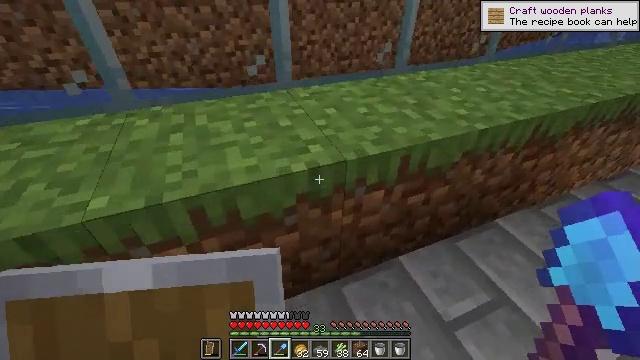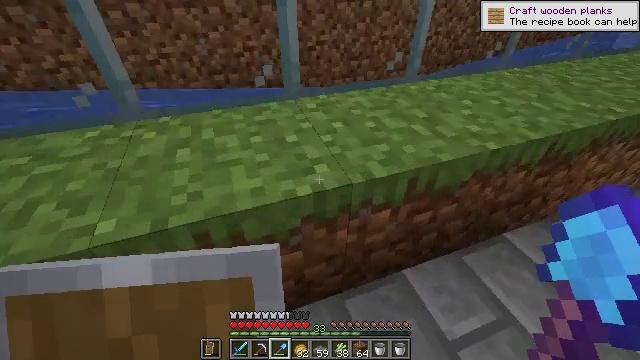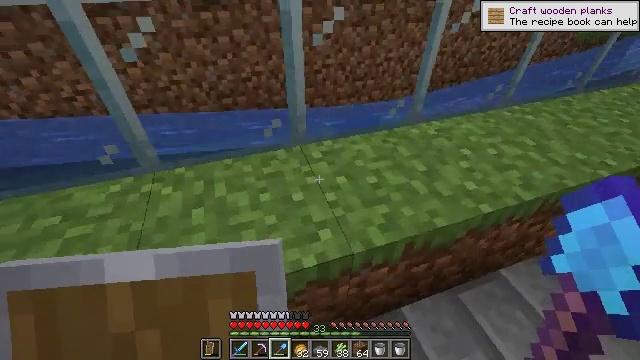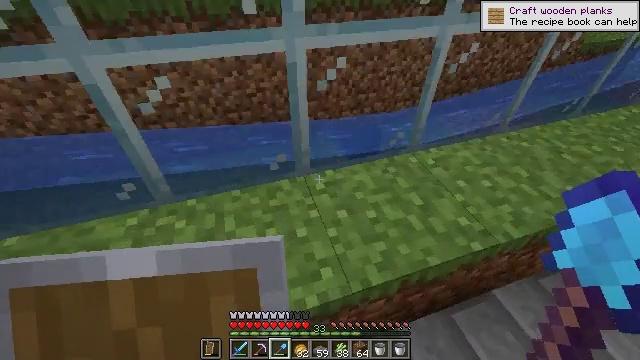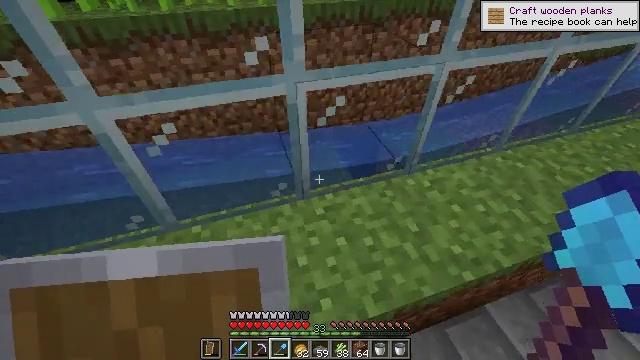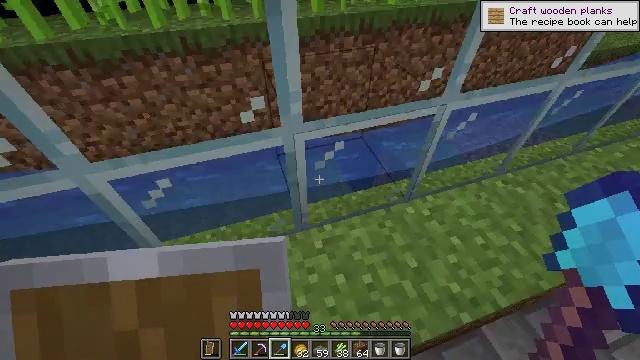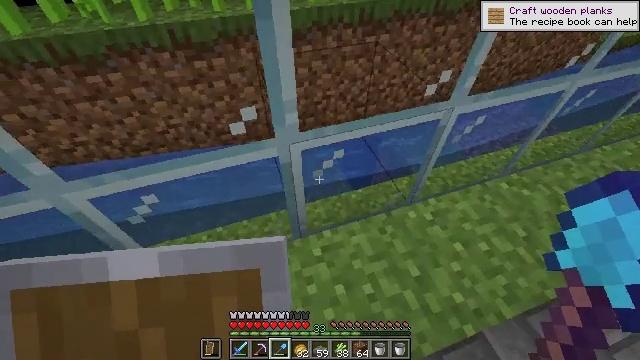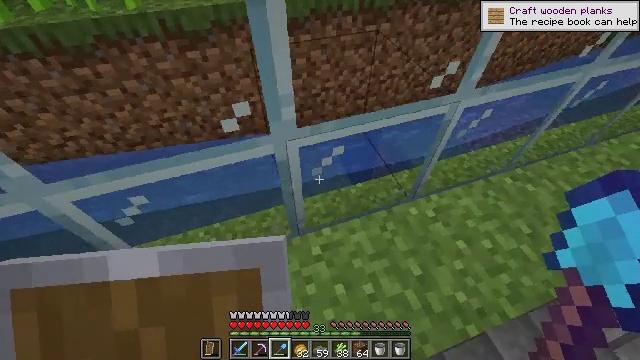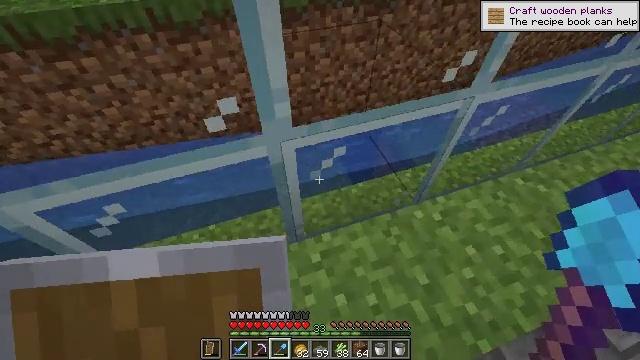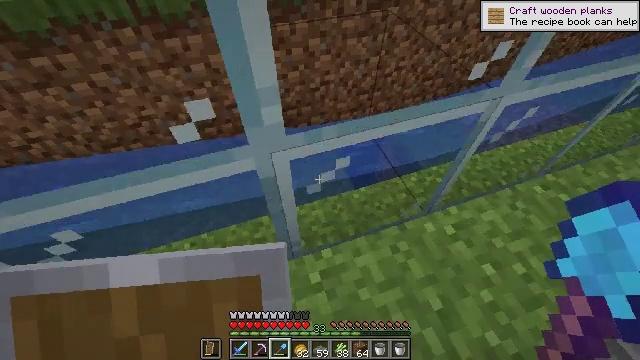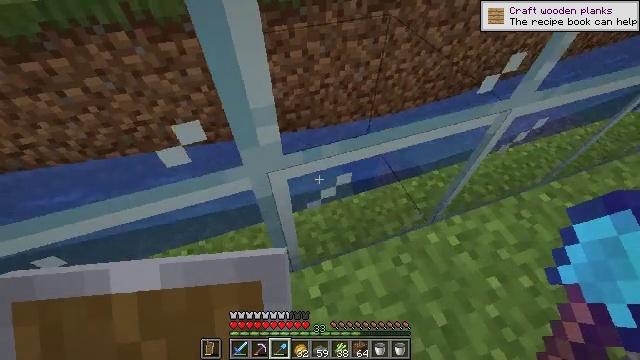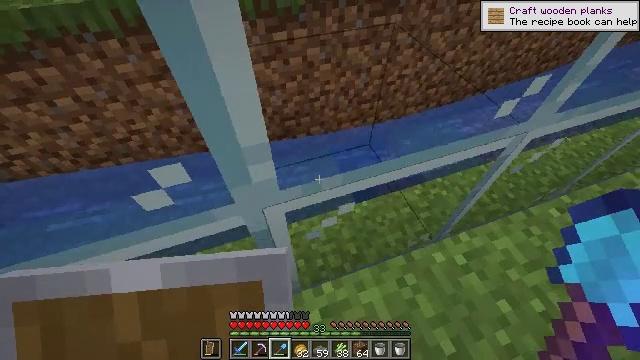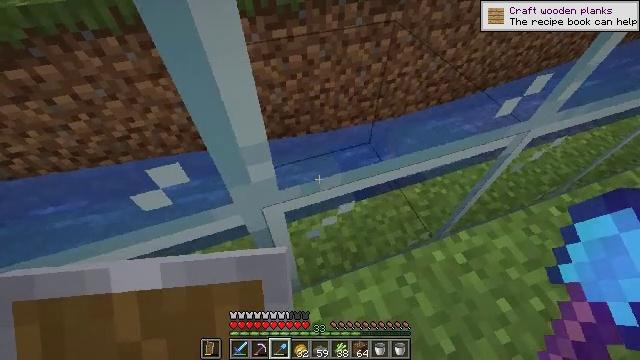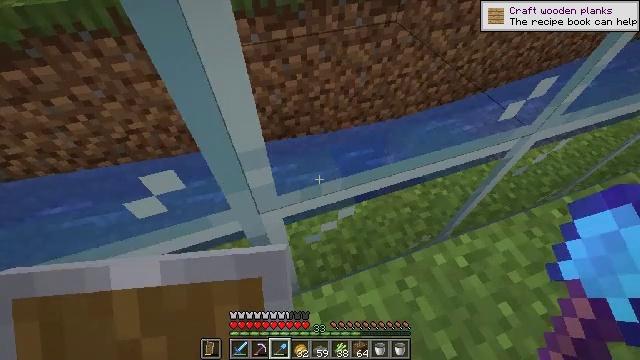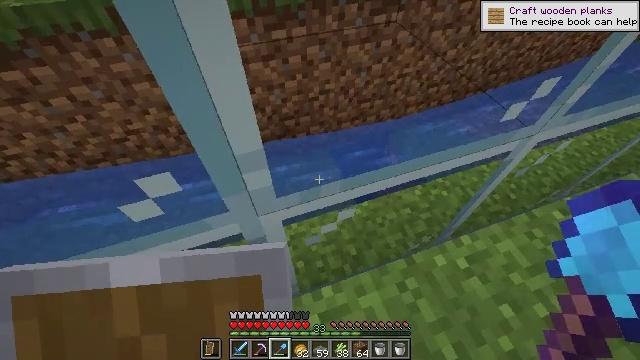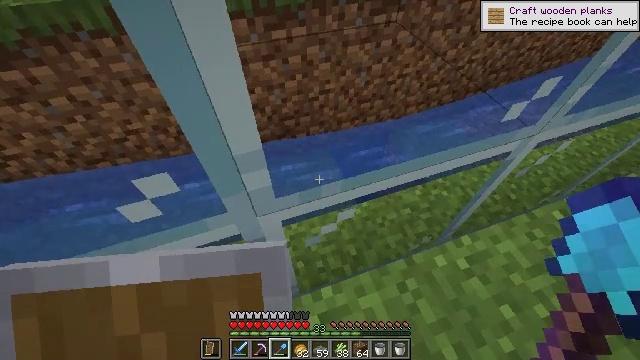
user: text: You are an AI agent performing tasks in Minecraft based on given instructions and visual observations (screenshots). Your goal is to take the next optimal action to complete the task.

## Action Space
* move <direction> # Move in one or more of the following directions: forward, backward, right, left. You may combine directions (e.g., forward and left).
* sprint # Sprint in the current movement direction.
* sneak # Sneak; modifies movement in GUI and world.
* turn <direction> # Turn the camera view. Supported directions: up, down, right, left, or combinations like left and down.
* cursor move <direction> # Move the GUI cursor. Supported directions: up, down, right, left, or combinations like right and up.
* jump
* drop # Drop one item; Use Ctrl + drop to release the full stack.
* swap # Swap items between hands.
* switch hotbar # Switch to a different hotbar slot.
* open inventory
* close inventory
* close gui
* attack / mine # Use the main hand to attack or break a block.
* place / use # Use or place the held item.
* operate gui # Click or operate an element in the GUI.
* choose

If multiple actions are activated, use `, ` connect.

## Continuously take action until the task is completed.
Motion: motion action
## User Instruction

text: Create packed ice using ice blocks in the crafting grid.
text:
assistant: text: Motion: move forward, turn left and down, jump
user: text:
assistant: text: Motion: move forward, turn left and down, jump
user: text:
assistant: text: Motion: move forward, turn down, jump
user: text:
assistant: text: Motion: move forward, turn down, jump
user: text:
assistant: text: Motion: move forward, turn down, jump
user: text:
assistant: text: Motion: move forward, turn down
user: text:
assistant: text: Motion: turn down
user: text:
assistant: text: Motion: no_op
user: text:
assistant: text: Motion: no_op
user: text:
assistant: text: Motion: no_op
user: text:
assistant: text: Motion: no_op
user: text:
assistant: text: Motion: no_op
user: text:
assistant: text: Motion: no_op
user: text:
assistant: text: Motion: no_op
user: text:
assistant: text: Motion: no_op
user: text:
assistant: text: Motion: no_op
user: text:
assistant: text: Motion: no_op
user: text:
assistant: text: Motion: no_op
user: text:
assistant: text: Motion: no_op
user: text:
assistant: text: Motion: no_op
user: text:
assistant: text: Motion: no_op
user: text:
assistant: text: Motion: no_op
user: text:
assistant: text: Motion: no_op
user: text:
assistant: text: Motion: no_op
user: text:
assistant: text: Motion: turn left
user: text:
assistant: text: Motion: turn left
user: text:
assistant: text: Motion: turn left
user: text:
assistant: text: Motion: no_op
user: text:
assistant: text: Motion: no_op
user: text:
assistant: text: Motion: no_op